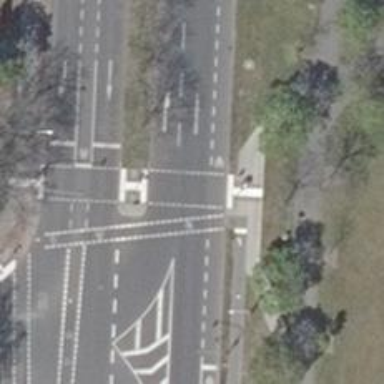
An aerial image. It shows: Road with traffic signals.